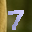
Label: 7